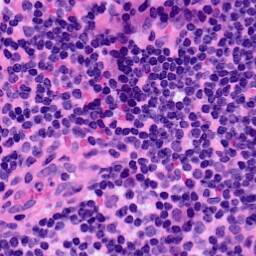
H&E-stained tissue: LymphNode